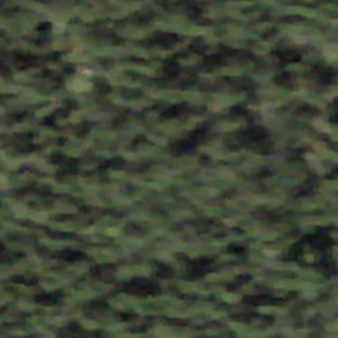
Label: other